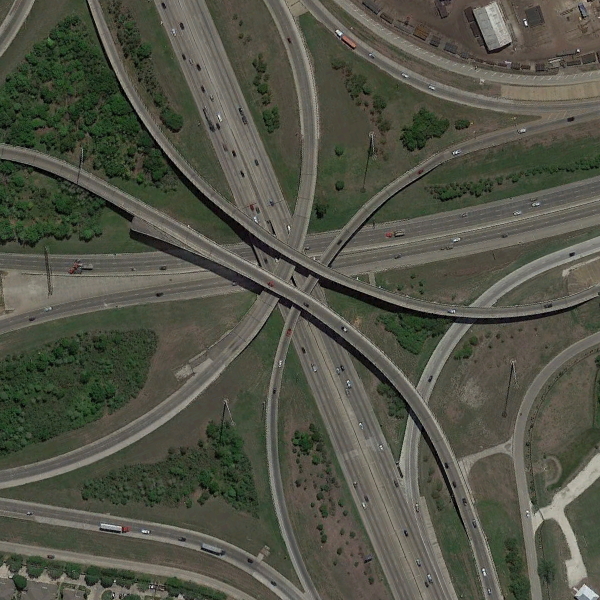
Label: Viaduct